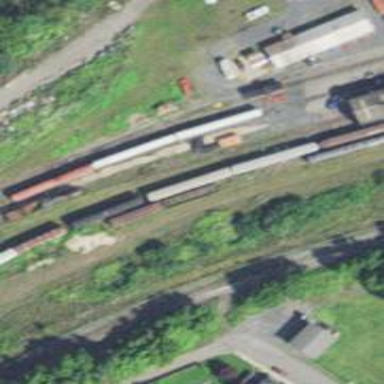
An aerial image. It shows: Preserved railway yard with rails.